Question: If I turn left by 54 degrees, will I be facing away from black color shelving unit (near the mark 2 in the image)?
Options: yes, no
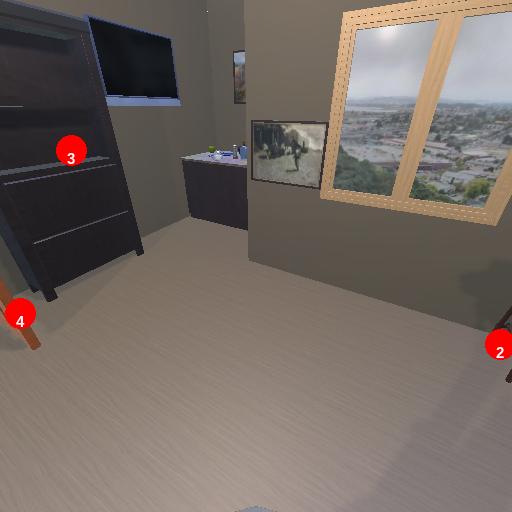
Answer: yes